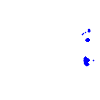
Particle: electron